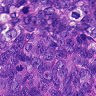
Metastatic tissue present: yes